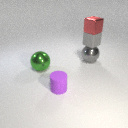
large green metal sphere in front of large gray metal sphere